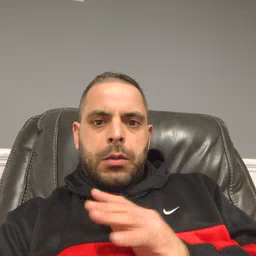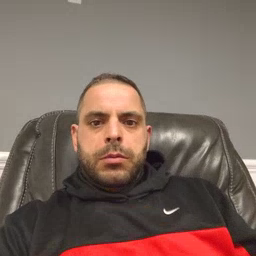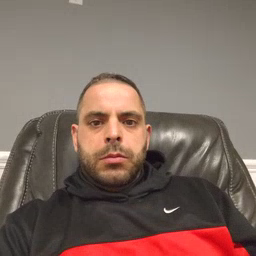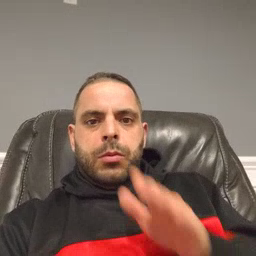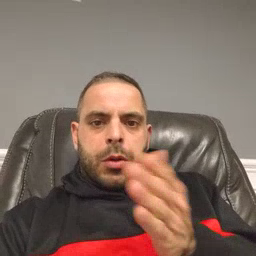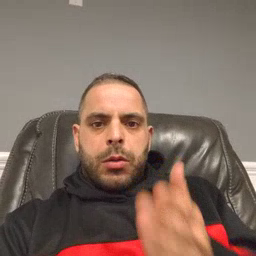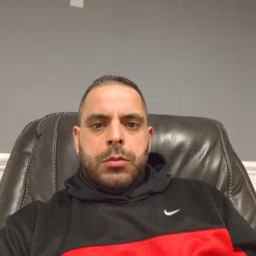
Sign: book